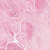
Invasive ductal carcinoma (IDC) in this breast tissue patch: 0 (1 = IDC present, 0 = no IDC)